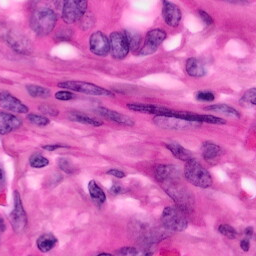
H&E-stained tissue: Pancreatic